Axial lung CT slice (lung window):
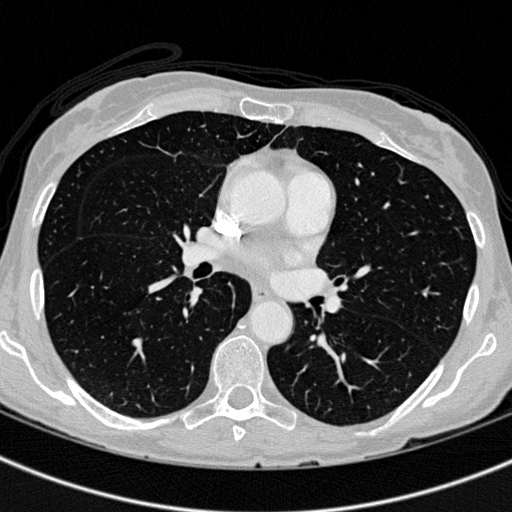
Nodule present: no